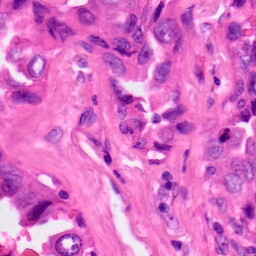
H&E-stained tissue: Lung